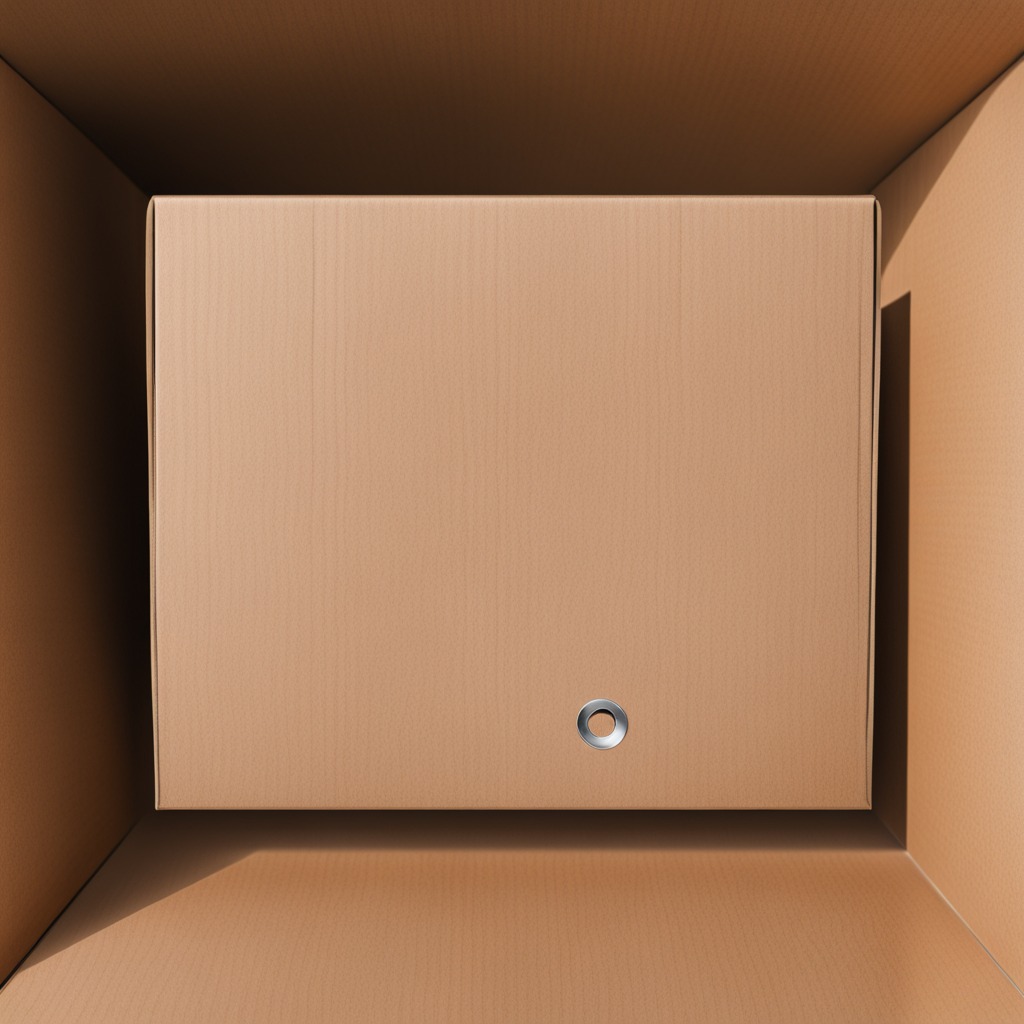
A flat metal washer lying on the cardboard box surface.